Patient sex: M
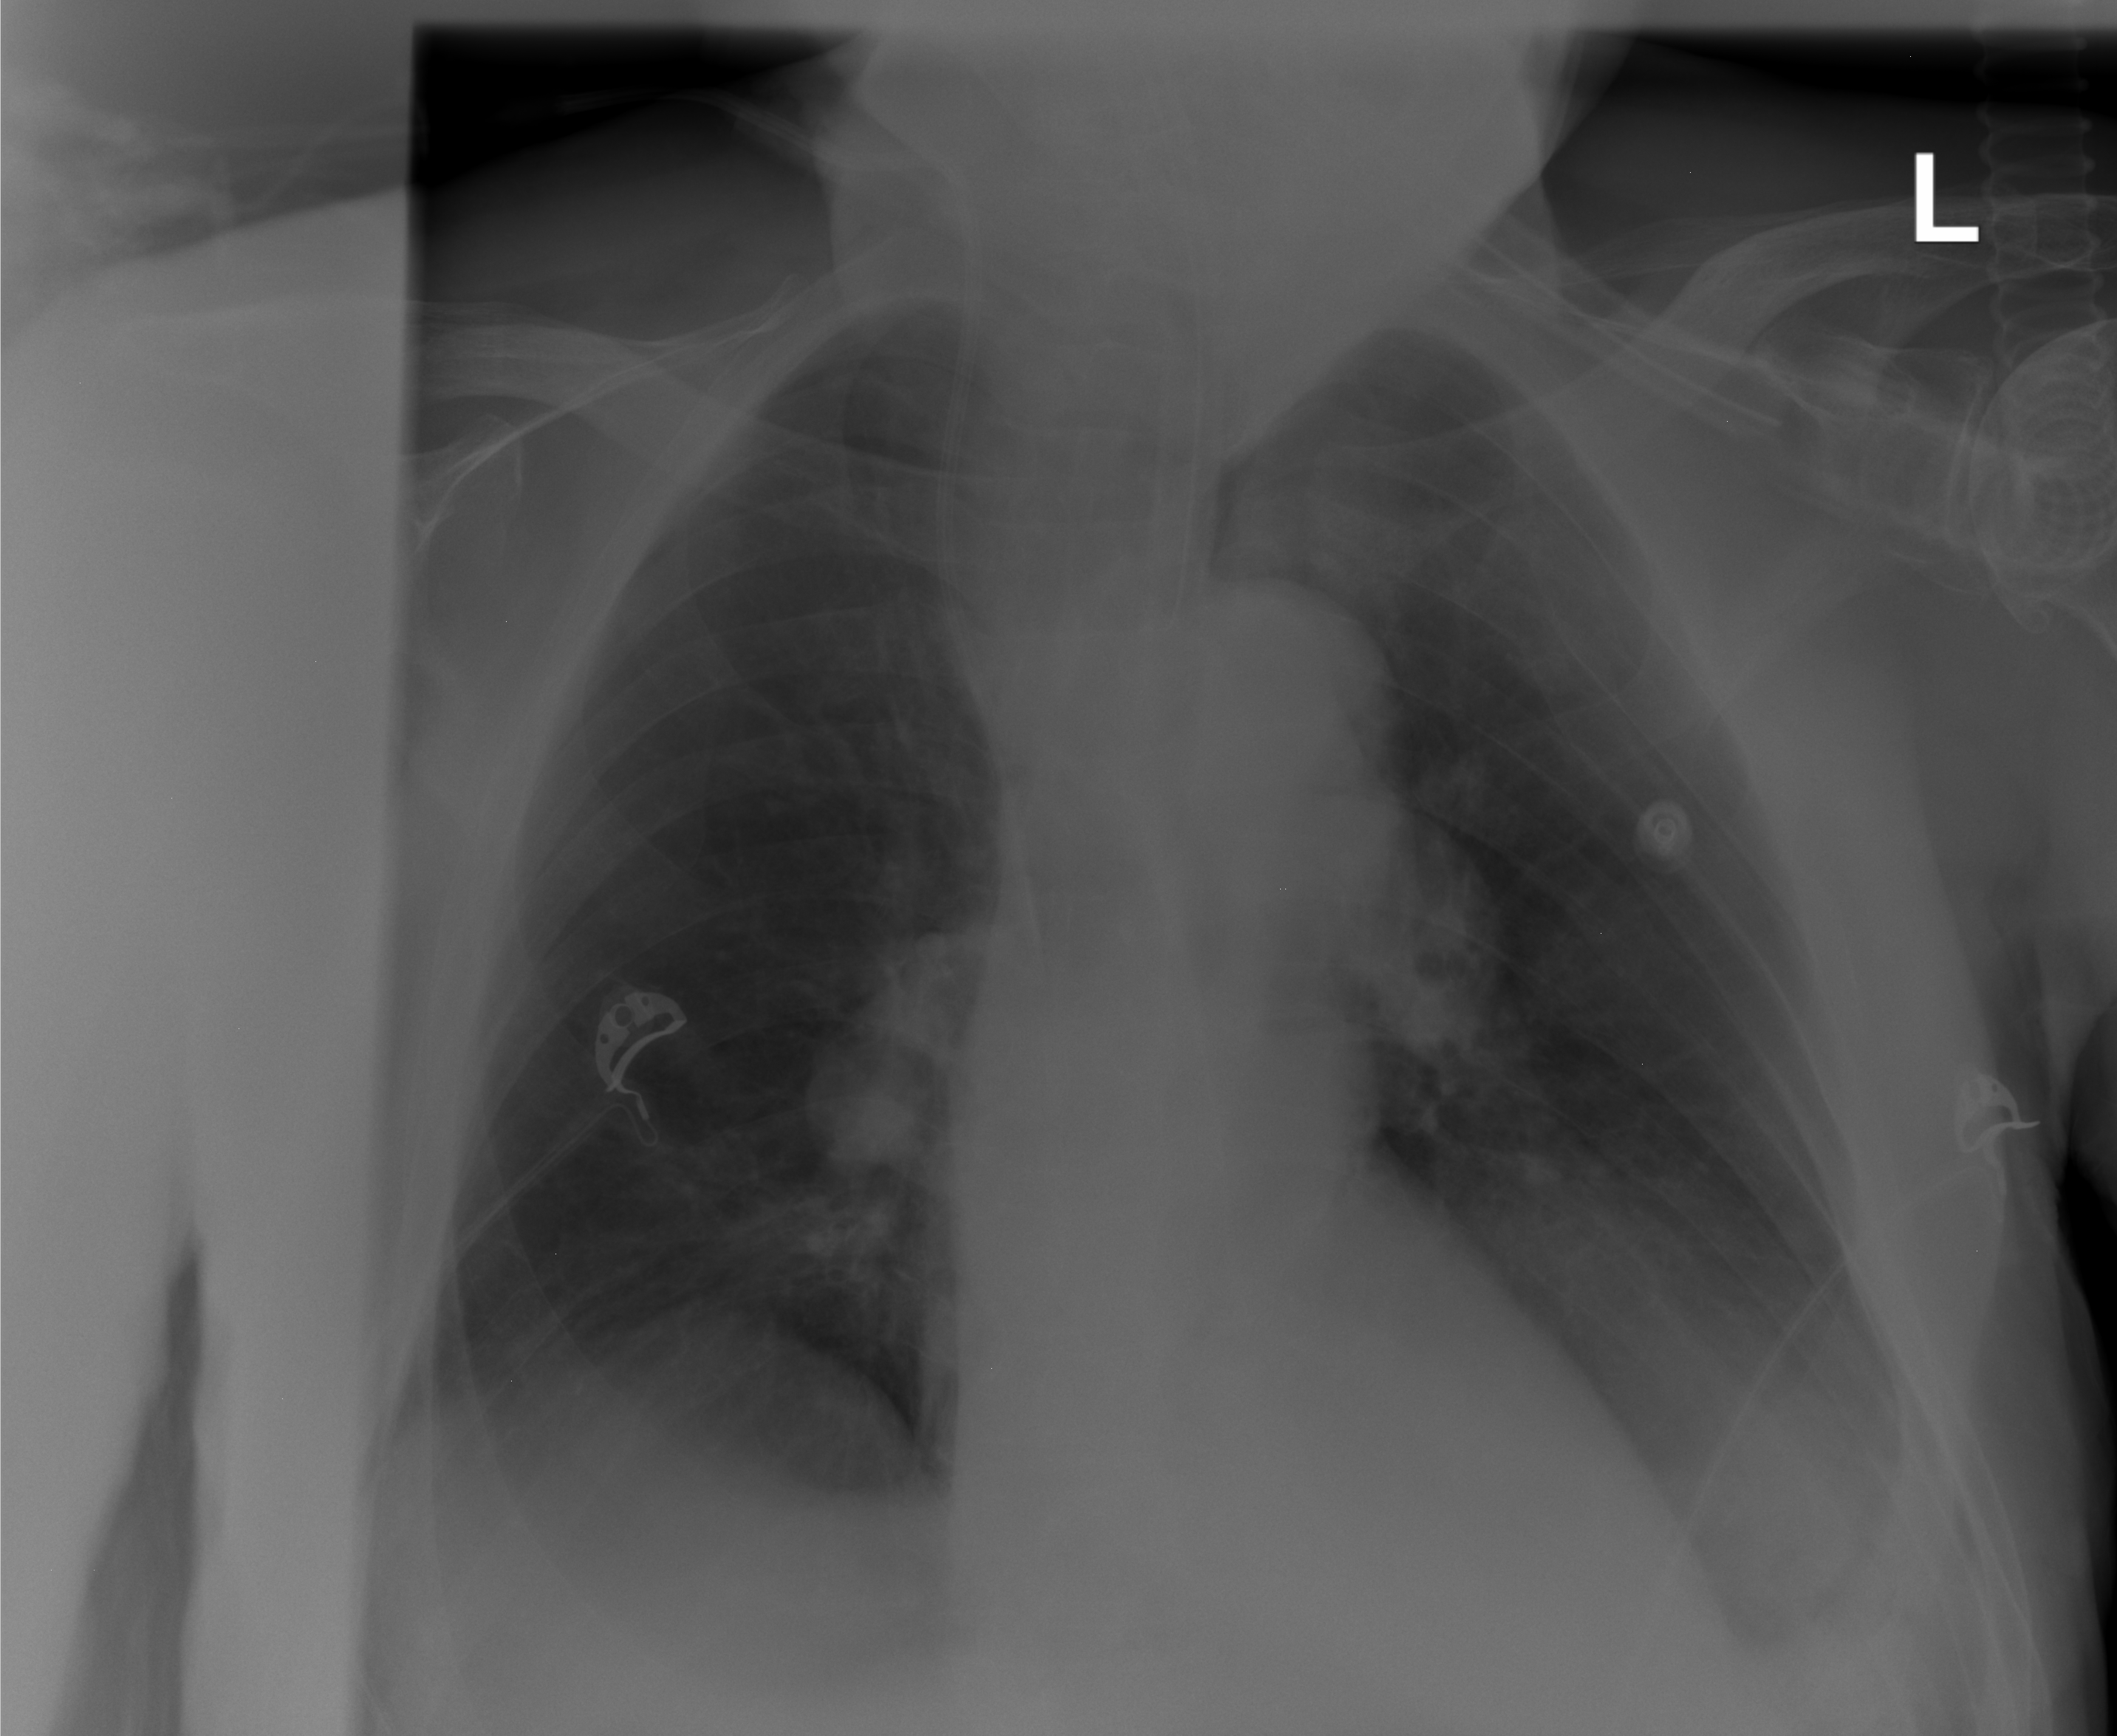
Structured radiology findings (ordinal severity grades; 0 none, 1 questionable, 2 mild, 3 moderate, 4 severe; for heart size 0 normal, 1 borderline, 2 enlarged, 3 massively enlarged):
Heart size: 0
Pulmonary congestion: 0
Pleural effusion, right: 0
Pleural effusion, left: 1
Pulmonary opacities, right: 0
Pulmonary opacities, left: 0
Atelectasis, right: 0
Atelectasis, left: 2